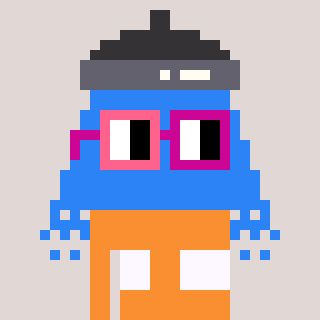
a pixel art character with square pink and red glasses, a shower-shaped head and a orange-colored body on a warm background